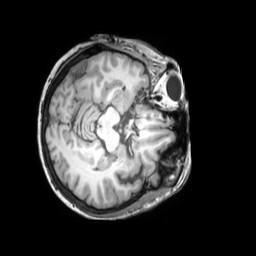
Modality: T1w
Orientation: axial
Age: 63
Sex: female
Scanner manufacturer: philips
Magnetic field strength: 3 T
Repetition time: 0.009898 s
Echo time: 0.004605 s